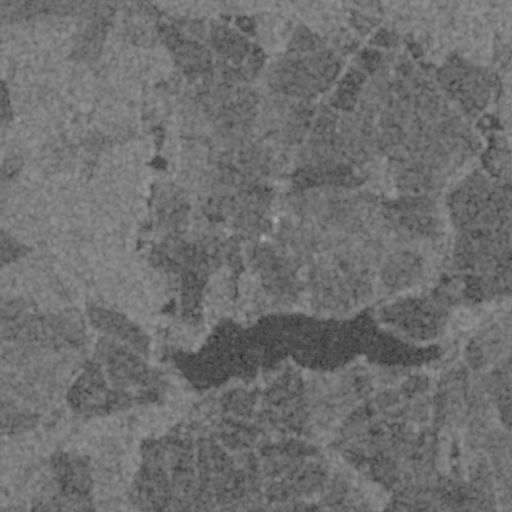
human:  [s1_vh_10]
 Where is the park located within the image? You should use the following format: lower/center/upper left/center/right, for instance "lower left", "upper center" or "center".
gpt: The park is located in the center right of the image.
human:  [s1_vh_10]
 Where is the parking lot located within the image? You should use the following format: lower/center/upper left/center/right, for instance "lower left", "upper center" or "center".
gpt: The parking lot is located in the lower right of the image.
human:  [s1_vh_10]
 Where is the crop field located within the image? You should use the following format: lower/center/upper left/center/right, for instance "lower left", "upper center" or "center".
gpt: There is no crop field in the image.

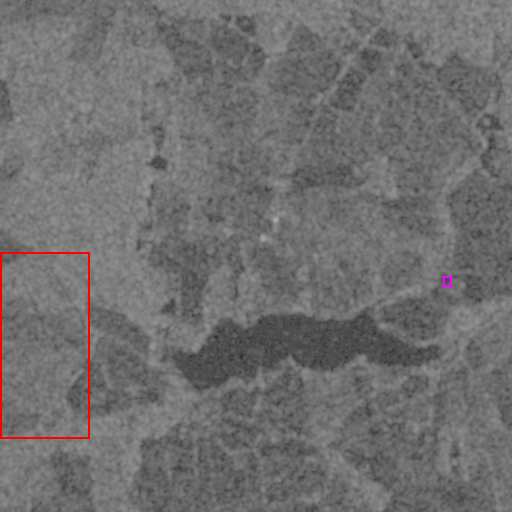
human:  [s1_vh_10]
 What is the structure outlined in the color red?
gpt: The structure outlined in red is a crop field.
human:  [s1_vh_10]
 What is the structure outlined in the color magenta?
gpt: The structure outlined in magenta is a park.
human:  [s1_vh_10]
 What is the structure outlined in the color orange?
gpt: There is no orange outline.